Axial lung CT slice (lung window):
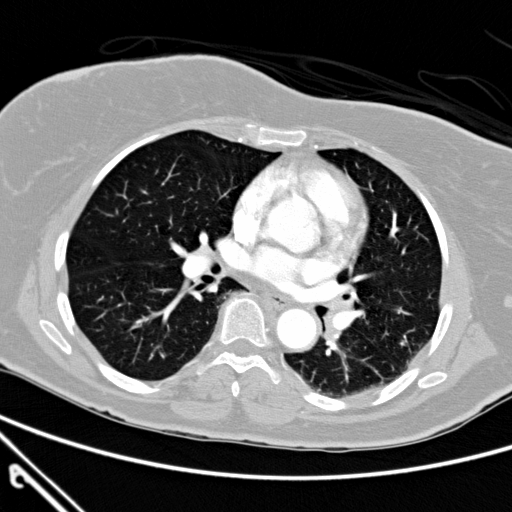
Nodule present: no